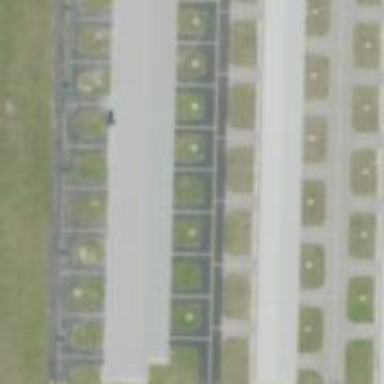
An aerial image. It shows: Image of taxiway at airport.